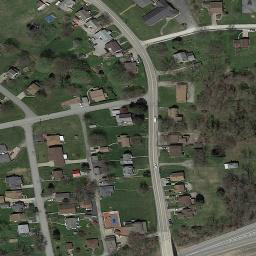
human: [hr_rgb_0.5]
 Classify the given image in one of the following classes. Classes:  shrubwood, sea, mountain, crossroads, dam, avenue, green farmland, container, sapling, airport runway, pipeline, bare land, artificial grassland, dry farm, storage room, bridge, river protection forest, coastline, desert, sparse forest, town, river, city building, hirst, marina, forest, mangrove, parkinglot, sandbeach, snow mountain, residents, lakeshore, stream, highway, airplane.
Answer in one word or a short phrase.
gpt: town